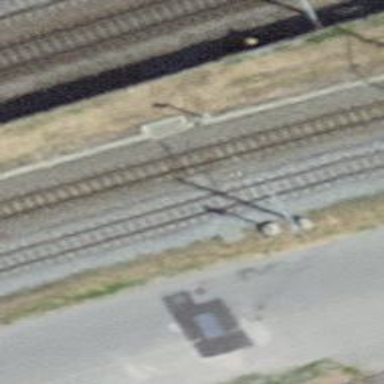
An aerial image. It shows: Railway signal.